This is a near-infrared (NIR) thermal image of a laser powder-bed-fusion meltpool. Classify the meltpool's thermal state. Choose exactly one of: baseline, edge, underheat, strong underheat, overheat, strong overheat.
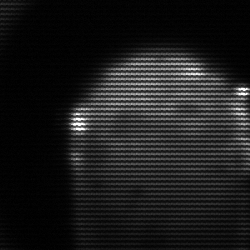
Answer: edge